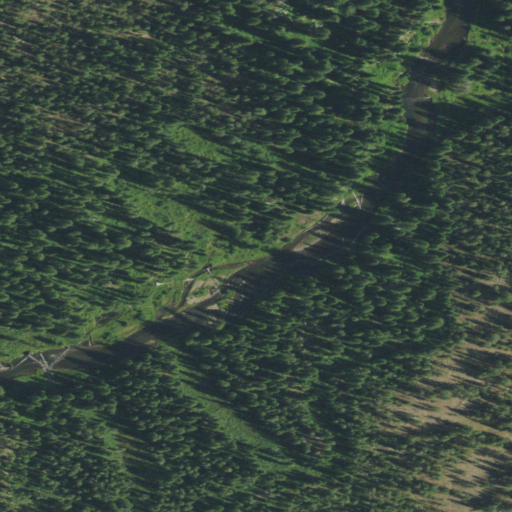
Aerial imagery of depression(s) in Wyoming named Falls River Basin containing evergreen forest and woody wetlands